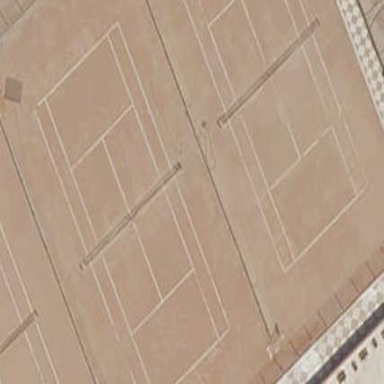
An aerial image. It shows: Tennis court on pitch designated for leisure land.